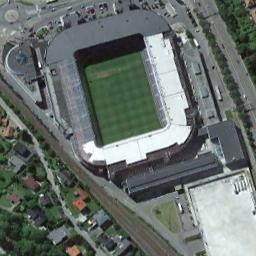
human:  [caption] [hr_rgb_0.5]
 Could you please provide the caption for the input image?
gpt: This rectangular stadium has dense residential areas on one side .

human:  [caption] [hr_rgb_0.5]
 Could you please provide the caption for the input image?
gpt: The square gymnasium is surrounded by buildings, Next to the road and the residential area .

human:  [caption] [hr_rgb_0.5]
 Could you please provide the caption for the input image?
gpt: The stadium is on the grass next to some buildings and trees .

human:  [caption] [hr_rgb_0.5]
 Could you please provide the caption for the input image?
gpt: Many buildings of different shapes are beside the stadium .

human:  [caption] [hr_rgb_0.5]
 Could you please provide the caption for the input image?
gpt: There are some buildings around the stadium .